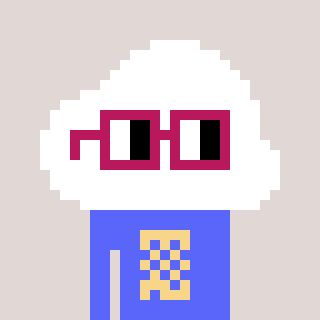
a pixel art character with square dark red glasses, a cloud-shaped head and a purple-colored body on a warm background